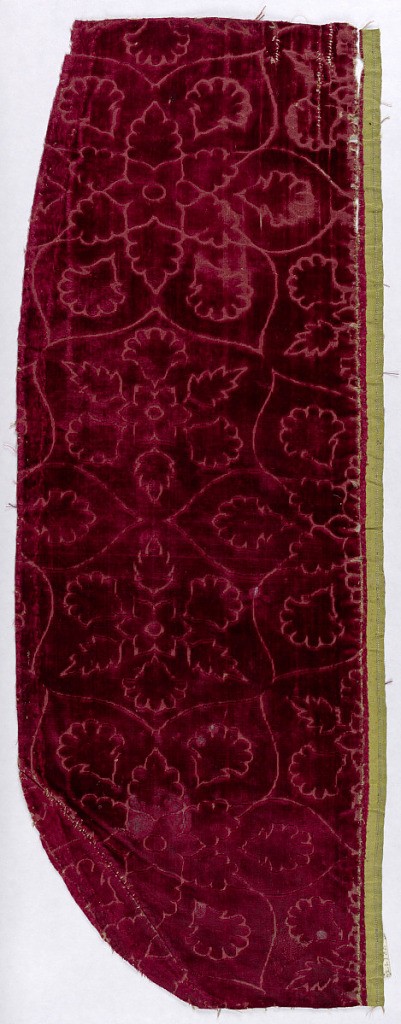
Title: Fragment
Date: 15th–16th century
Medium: silk Technique: supplementary warp forming raised pile in 4&1 satin foundation (velvet)
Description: Rosettes enclosing smaller rosettes in red. Fragment formerly part of a chasuble.